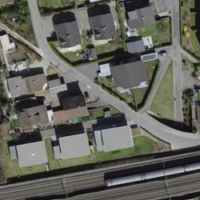
EUNIS habitat code: 54
Species observed at this site:
Lapsana communis